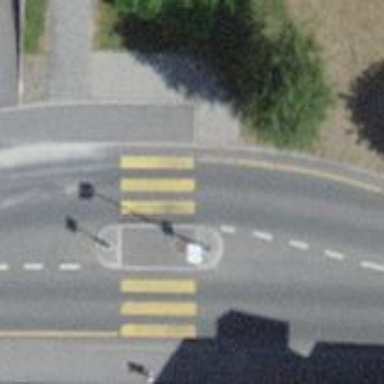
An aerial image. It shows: Footway with asphalt surface leading to traffic island.